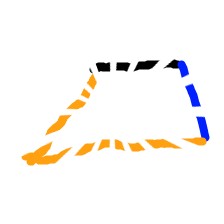
Shape: trapezoid